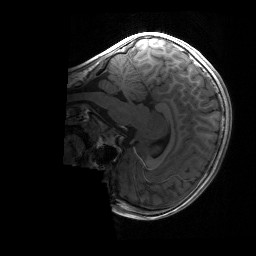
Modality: T1w
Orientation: sagittal
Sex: male
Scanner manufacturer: siemens
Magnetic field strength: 3 T
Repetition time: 1.9 s
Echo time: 0.00243 s